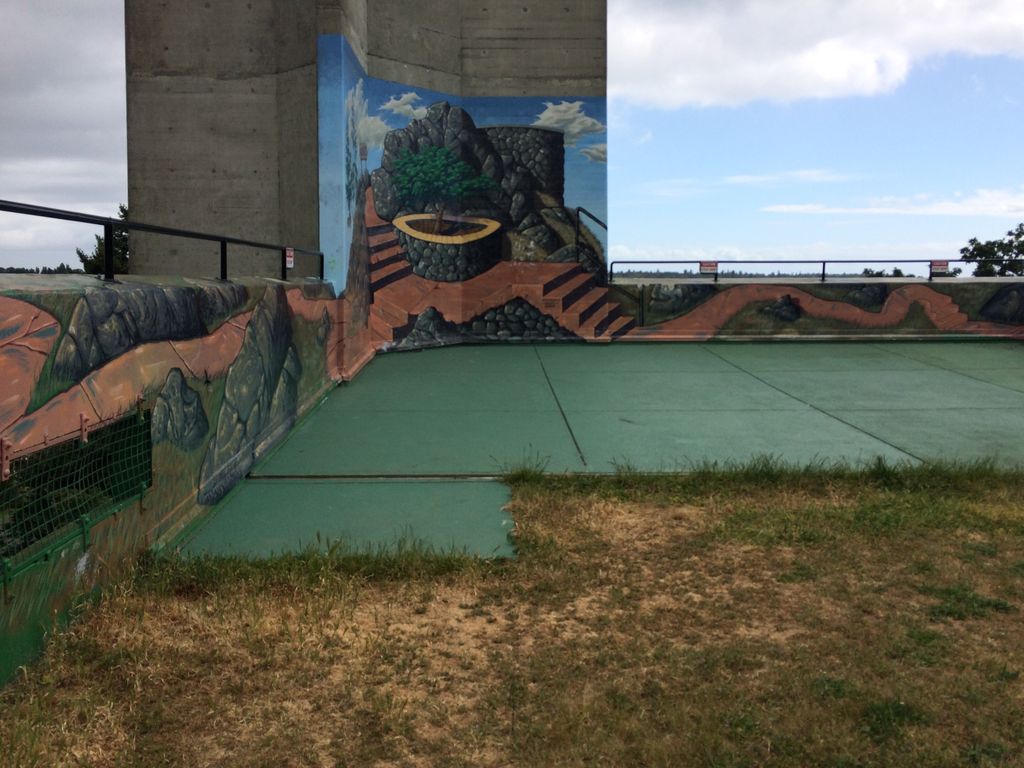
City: victoria